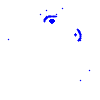
Particle: electron